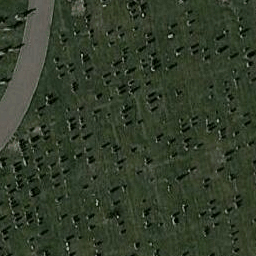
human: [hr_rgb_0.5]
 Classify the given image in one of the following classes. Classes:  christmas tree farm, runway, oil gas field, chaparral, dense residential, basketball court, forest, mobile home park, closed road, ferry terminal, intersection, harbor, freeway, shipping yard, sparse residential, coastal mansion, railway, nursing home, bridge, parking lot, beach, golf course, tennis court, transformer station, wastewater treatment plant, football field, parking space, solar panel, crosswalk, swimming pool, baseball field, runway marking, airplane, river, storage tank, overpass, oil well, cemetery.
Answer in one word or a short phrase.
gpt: cemetery